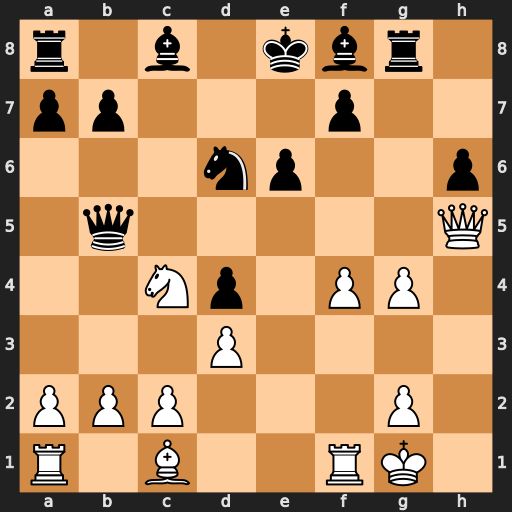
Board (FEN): r1b1kbr1/pp3p2/3np2p/1q5Q/2Np1PP1/3P4/PPP3P1/R1B2RK1
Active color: w
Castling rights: q
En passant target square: -
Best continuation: Nxd6+ Bxd6 Qxb5+